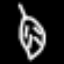
Label: leaf